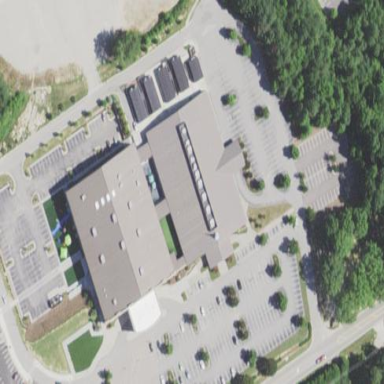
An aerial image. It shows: Commercial building.